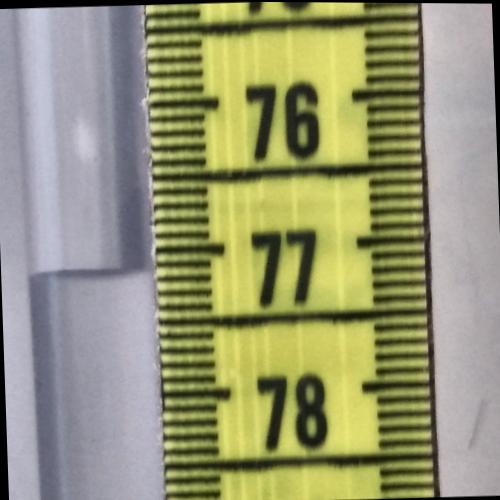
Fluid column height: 77.1 cm